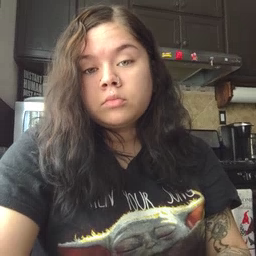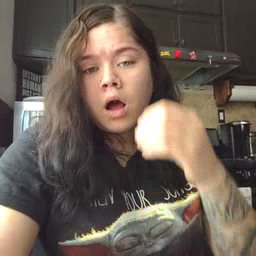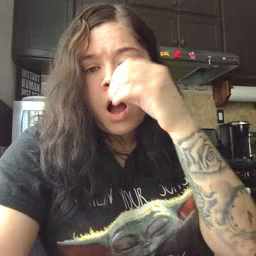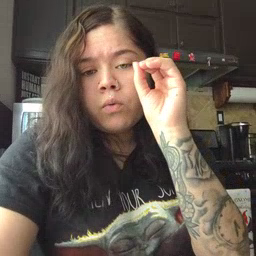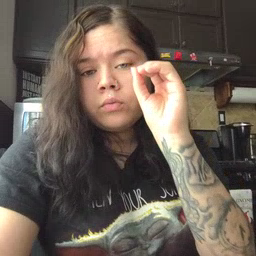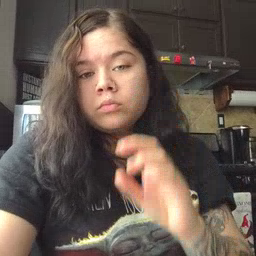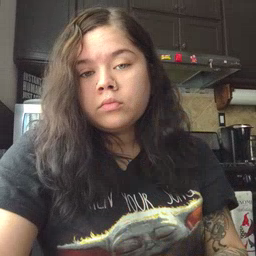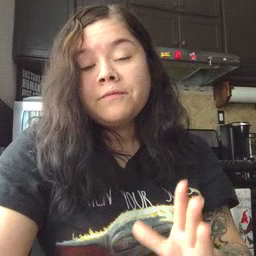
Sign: owl